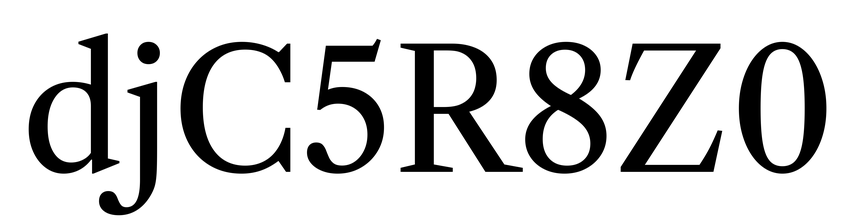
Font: LibreCaslonText_Regular